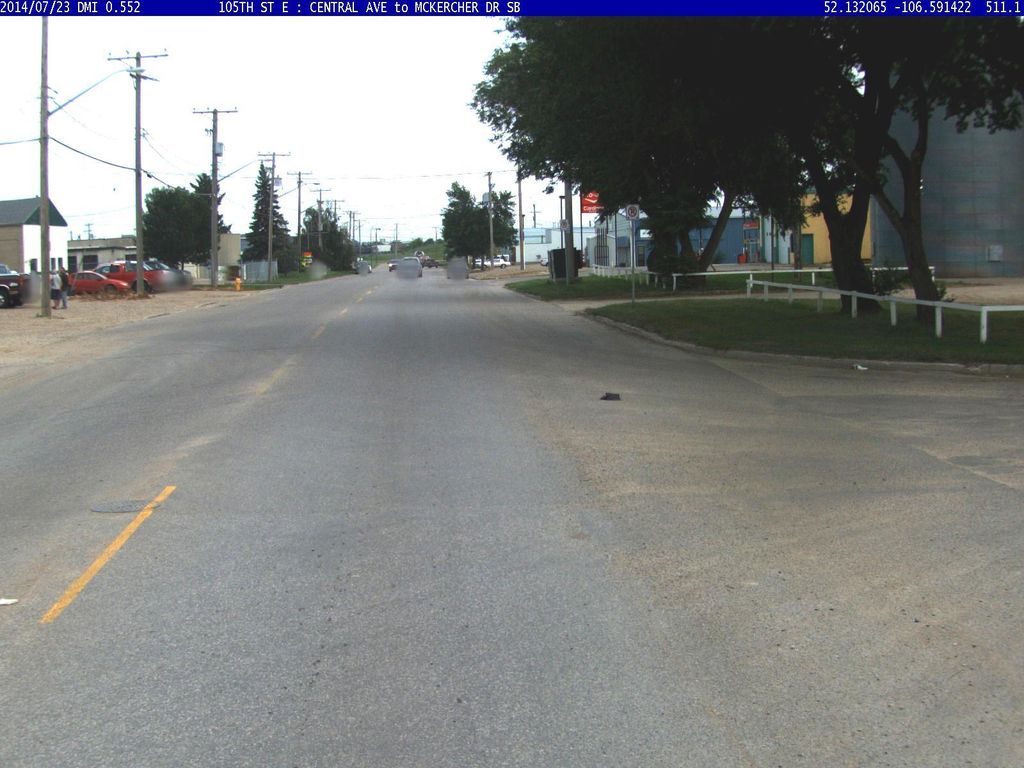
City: saskatoon